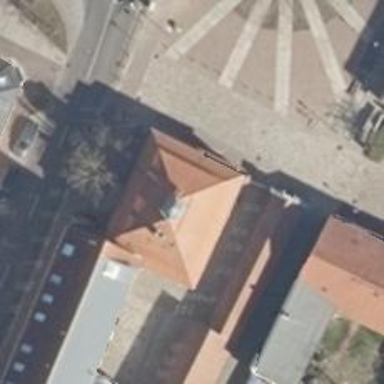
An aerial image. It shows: Museum.